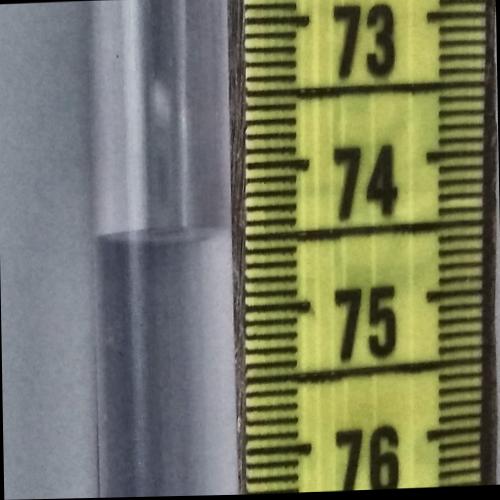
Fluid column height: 74.5 cm